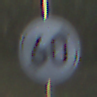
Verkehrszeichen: EndeGeschwindigkeit60
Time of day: SunriseSunset
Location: Outdoor (RoadRail)
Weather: Clear
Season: NotSpecified
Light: Natural